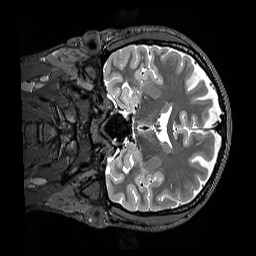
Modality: T2w
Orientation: coronal
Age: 26
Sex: male
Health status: healthy
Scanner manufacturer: siemens
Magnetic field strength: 3 T
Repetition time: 3.2 s
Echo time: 0.568 s